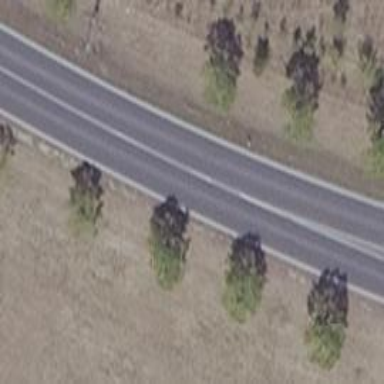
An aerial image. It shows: Row of deciduous broadleaved trees.